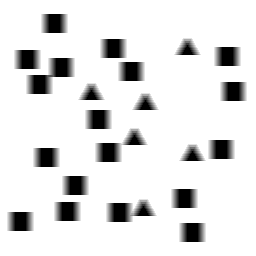
Squares: 18
Triangles: 6
Stars: 0
Total shapes: 24